Question: I have encountered a bug where using gradients sometimes randomly corrupts the illustrator file. When I open it I see the bug popup (yeah, I use Polish-localized version of Illustrator CC).

The bug report states something along:
> Can't open the illustration. The illustration contains an invalid operation argument.Offending Operator: BdContent:%AI5_EndGradient%AI5_BeginGradient:
I am using Windows 8.1. How can I recover my file?
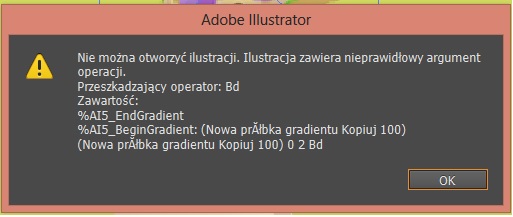
Answer: You can follow the steps outlined in on that <URL> even though it states it's only for Illustrator CS2-CS5 it will work for CC as well.
The file location for Windows 8 is:
'''
C:\Users\[ username ]\AppData\Roaming\Adobe\Adobe Illustrator 17 Settings\[localisation code]\[version]\
'''
'localisation code' for Poland will be pl_PL, but don't worry about that, there will most probably be just one folder in the Adobe Illustrator 17 Settings.
'version' either x64 or x86, choose the one you are using
The file you are looking for has also localised name for Polish it's: 'Preferencje programu Adobe Illustrator' for other localisations it will be some translation of 'Adobe Illustrator Preferences'
in section:
'''
/aiFileFormat {
/PDFCompatibility 1
enableATEReadRecovery 0
/enableContentRecovery 0
/enableATEWriteRecovery 0
/clipboardPSLevel 3
}
'''
Set the enableContentRecovery flag to 1 '/enableContentRecovery 1'
Then follow the "Starting Document Recovery" section from the <URL>.
When you have the '_<URL> which has a 30 days trial.
Open the file and search (ctrl+F) for the offending content, it's a markup language so you have to remove whole sections between '%AI5_BeginGradient: [your gradient name]' and '%AI5_EndGradient'.
1. Remove one gradient.
2. Save the file in your text editor.
3. Try to open it in illustrator. (notice that the error message changes, if it doesn't try to look for the exact same name and remove it's section).
Rinse and repeat until it opens.